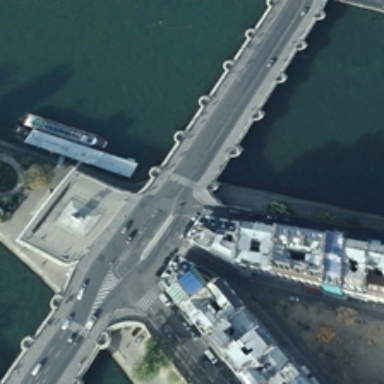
A bridge is over a green river with two large buildings near to it .